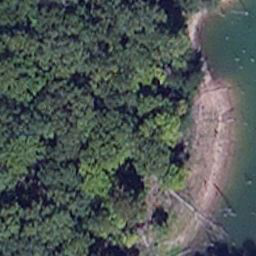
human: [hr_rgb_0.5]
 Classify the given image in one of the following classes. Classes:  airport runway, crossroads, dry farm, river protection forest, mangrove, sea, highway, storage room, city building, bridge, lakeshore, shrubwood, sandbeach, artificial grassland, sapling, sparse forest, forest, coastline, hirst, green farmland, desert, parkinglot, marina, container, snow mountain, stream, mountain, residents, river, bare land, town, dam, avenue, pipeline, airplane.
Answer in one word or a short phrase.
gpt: lakeshore